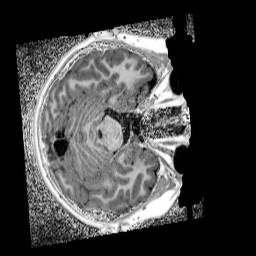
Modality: UNIT1_denoised
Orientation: axial
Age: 10
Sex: male
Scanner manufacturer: siemens
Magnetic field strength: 3 T
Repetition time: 4 s
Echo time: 0.00299 s